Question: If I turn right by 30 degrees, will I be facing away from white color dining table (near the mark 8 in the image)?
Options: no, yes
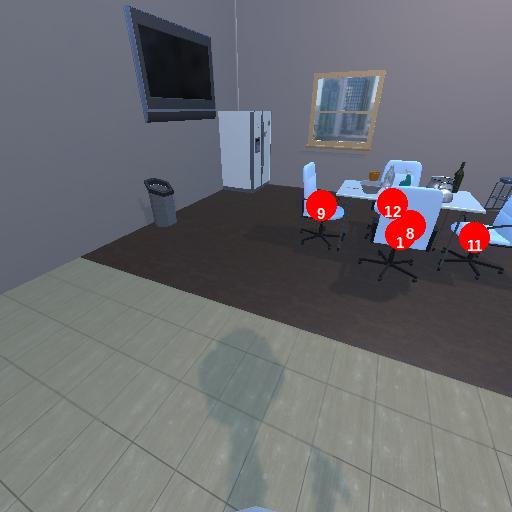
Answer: no